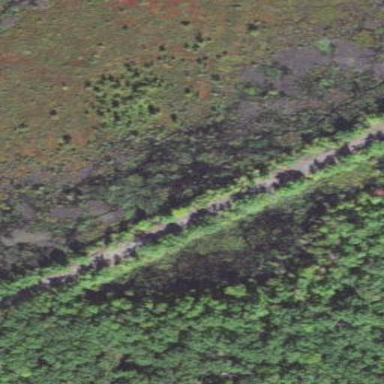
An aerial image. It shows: Marshy wetland area.